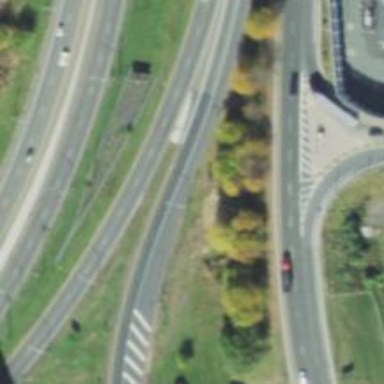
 categorized as Urban Freeway/Expressway."